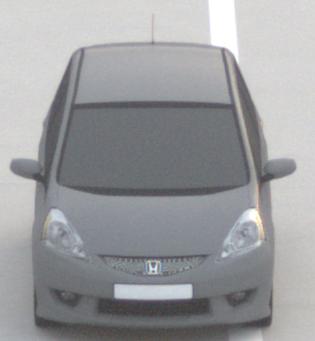
Make: Honda
Model: Jazz 1.2
Detailed model: Jazz (III) (11/08 - 04/11)
Model produced from: 2008/11
Model produced until: 2010/10
Doors: 5
Color: gray
Road condition: dry road
Daytime: sunrise or sunset
Contrast: low contrast